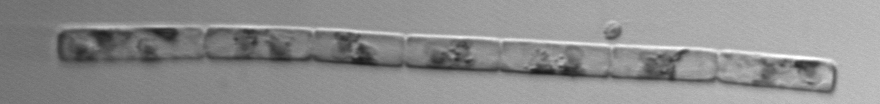
Label: Guinardia_delicatula